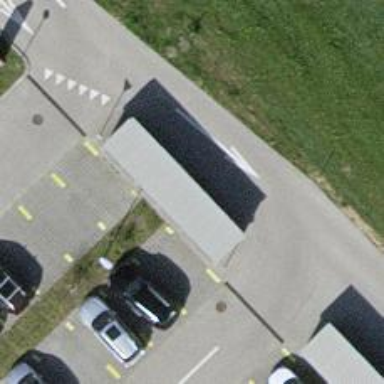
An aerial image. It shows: Bicycle parking area.